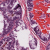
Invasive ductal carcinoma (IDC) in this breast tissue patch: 0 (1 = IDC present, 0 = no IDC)